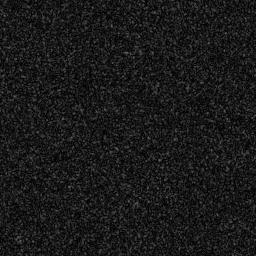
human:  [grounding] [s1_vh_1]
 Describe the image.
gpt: In the satellite image, there is  <ref>1 medium ship </ref> <box>[[41, 9, 45, 30, 0]]</box> located at top.